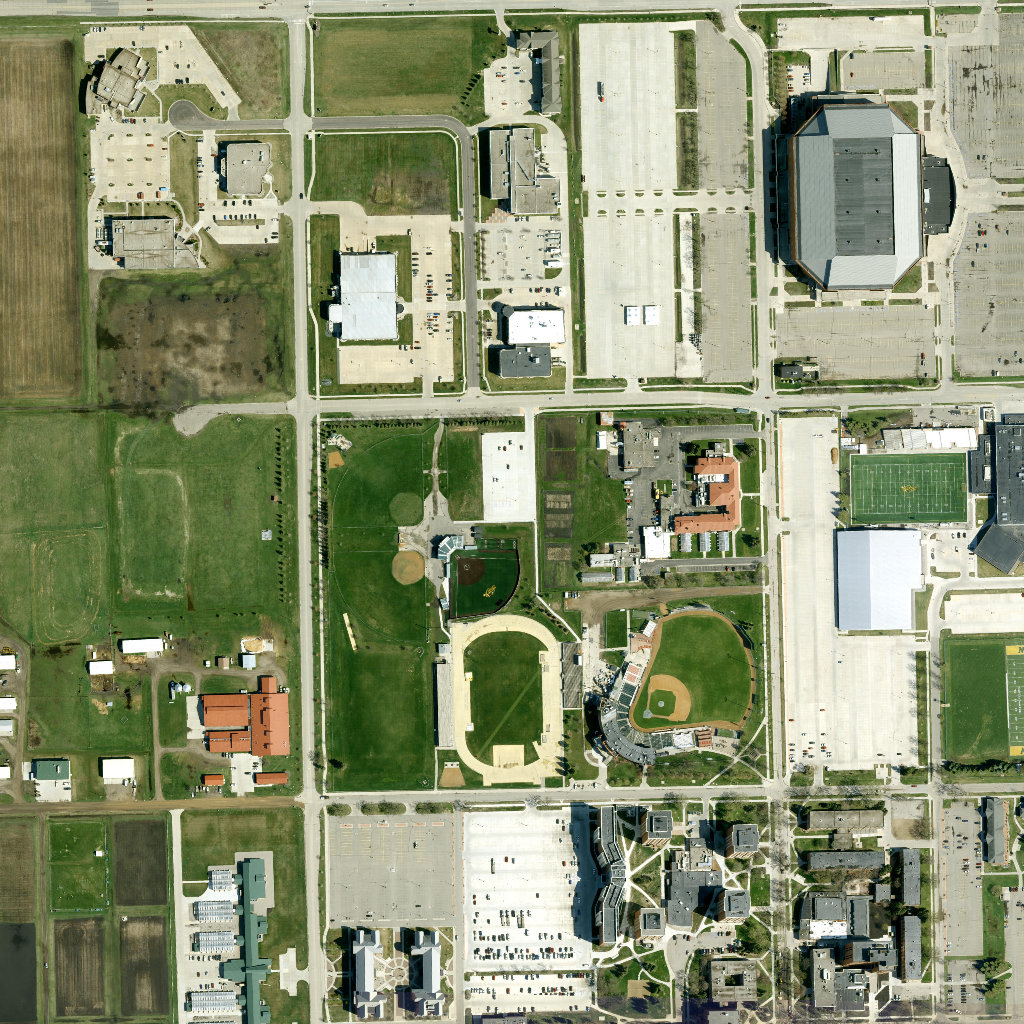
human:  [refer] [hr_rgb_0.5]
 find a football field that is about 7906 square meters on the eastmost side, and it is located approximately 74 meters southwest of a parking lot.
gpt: <box>[[83, 44, 94, 51, 0]]</box>

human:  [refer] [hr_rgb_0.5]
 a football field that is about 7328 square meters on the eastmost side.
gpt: <box>[[83, 43, 94, 51, 0]]</box>